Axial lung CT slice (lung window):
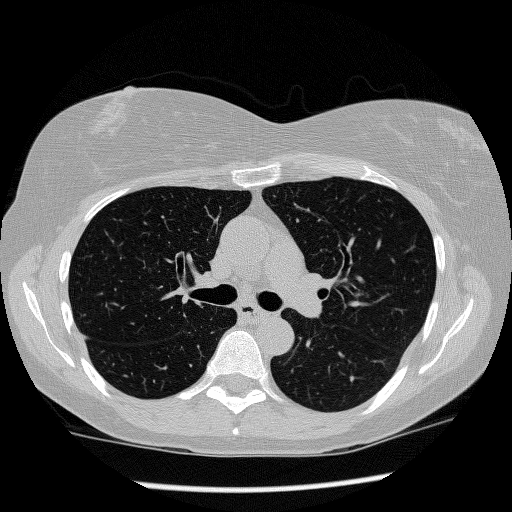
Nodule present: no